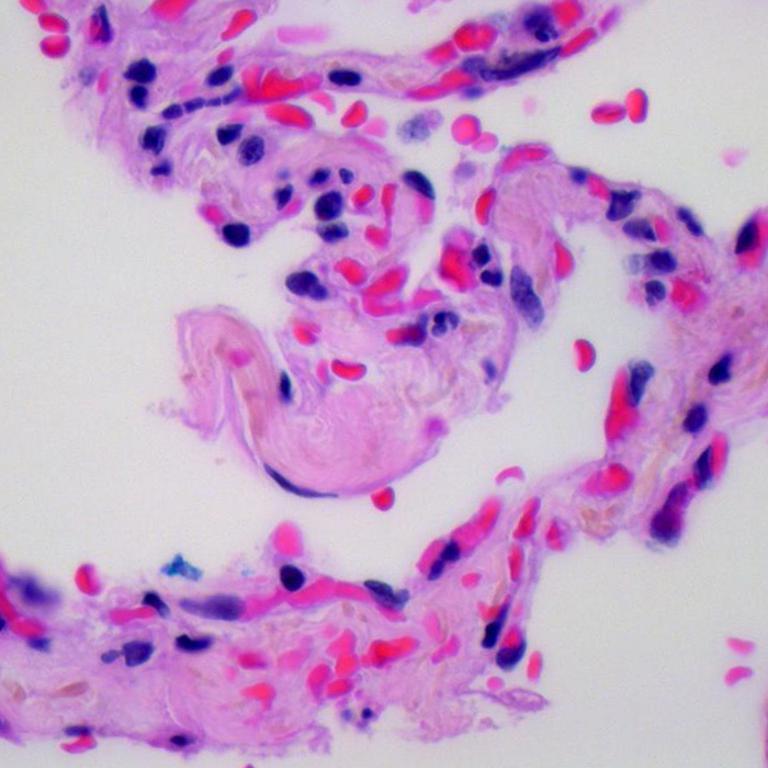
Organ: lung
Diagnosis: benign